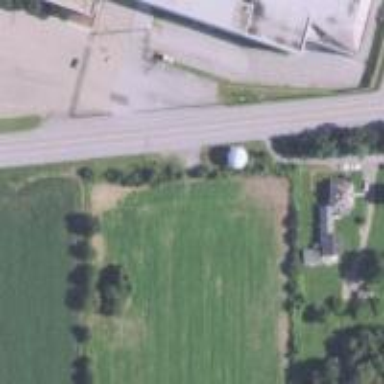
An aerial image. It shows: Water tower that is man-made.